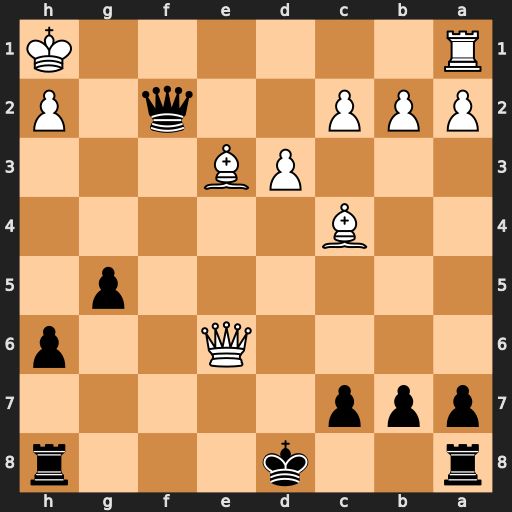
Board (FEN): r2k3r/ppp5/4Q2p/6p1/2B5/3PB3/PPP2q1P/R6K
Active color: b
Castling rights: -
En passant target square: -
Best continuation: Qf3+ Kg1 Re8 Rf1 Qxe3+ Qxe3 Rxe3 Rf8+ Re8